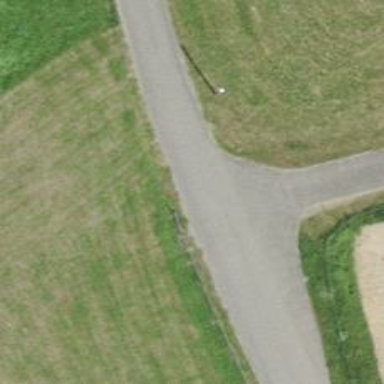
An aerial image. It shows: Unclassified road with asphalt surface.